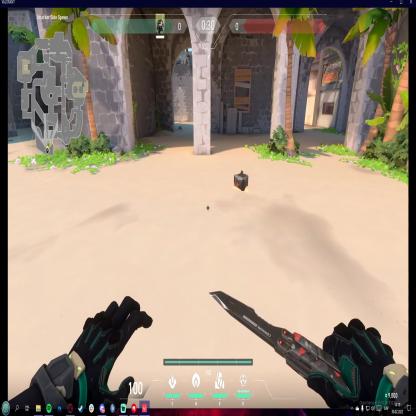
Label: dropped spike